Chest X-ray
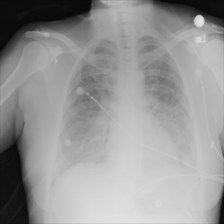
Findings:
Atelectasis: negative
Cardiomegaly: negative
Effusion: negative
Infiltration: negative
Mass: negative
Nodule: negative
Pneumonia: negative
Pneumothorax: negative
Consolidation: negative
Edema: negative
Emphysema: negative
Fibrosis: negative
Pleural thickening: negative
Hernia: negative